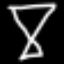
Label: hourglass